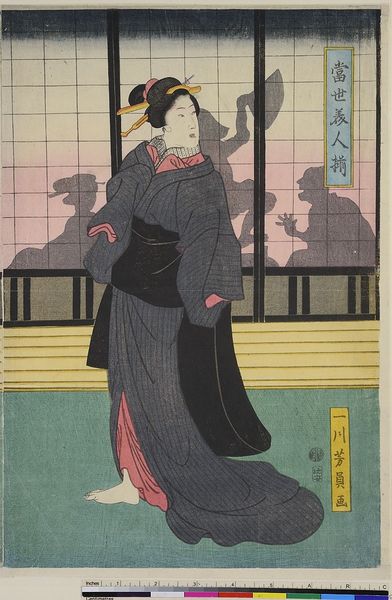
Titel: Zusammenstellung gerechter Menschen von heute
Künstler: Utagawa Yoshikazu
Standort: Hamburg
Institution: Museum für Kunst und Gewerbe Hamburg
Schlagwörter: schatten, frau, holzschnitt, japanisch, katze, geisha, druckgraphik, druckgrafik, asiatisch, zeit, farbholzschnitt, kurtisane, edo, reproduktionen, druckerzeugnisse, hetäre